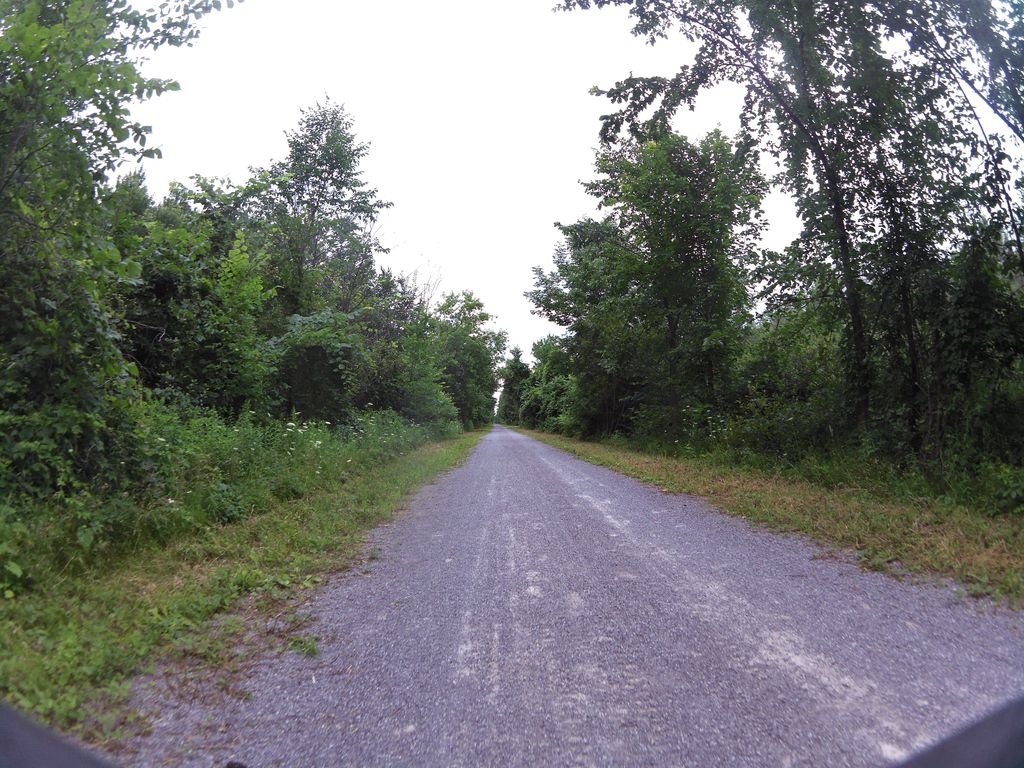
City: ottawa-gatineau